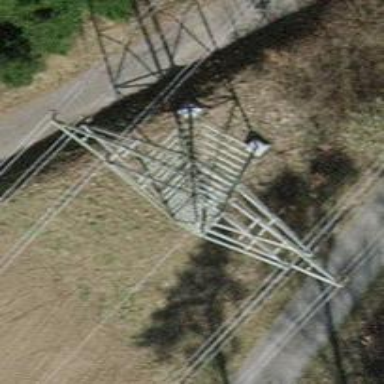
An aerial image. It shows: Towering power structure.